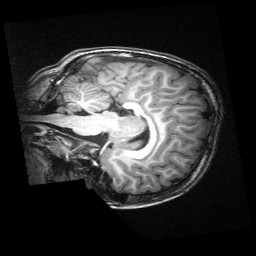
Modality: T1w
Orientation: sagittal
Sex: male